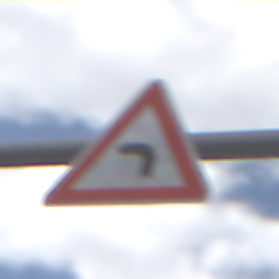
Verkehrszeichen: KurveLinks
Umgebung: Outdoor, Nature
Tageszeit: Midday
Wetter: PartlyCloudy
Licht: Natural
Jahreszeit: NotSpecified
Kontrast: LowContrast